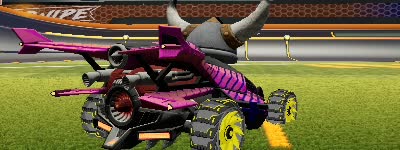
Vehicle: aftershock